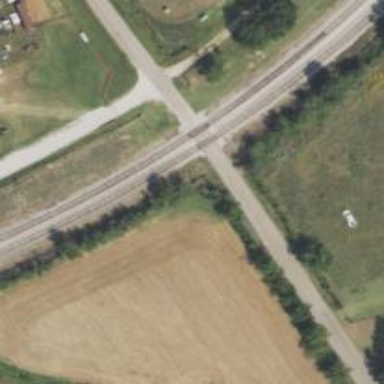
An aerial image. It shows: Railway siding for service.